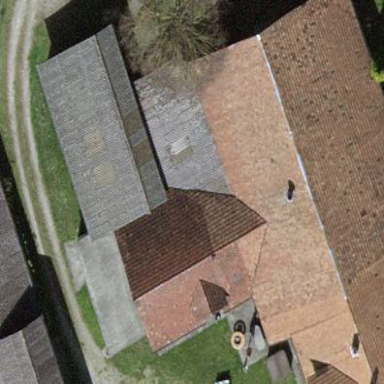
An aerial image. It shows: Farm building.